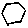
Label: hexagon